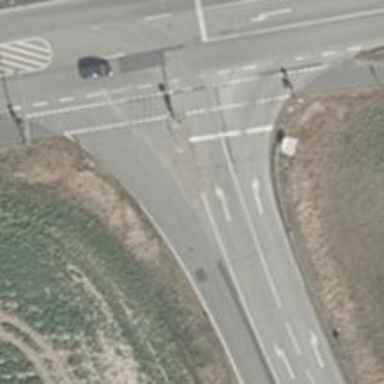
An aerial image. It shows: Asphalt road with lane markings that is classified as unclassified.